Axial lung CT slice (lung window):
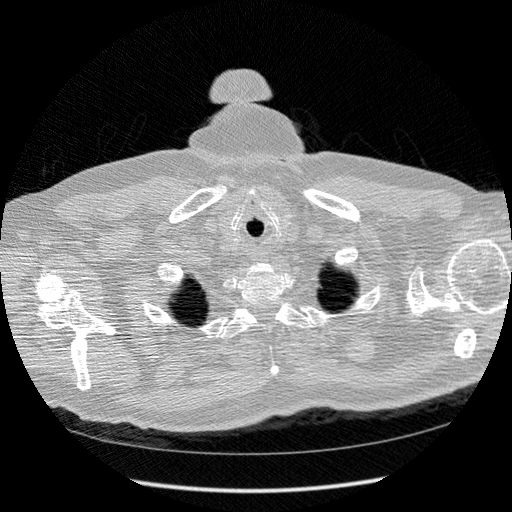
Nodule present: no